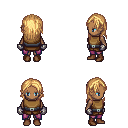
a pixel art fantasy rpg character, female body template, human, dark skin, leather chest armor, magenta pants, light blonde long hairstyle, metal gloves, brown shoes, four views (front, back, left, right), 2x2 character sprite sheet, small pixel art, hard edges, no anti-aliasing